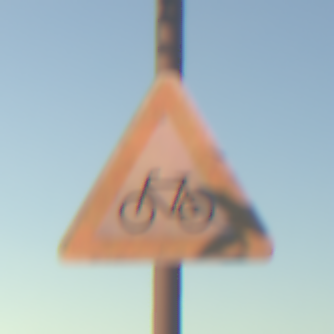
Verkehrszeichen: RadverkehrRechts
Umgebung: Outdoor, Nature
Tageszeit: SunriseSunset
Wetter: Clear
Licht: Natural
Jahreszeit: NotSpecified
Kontrast: LowContrast